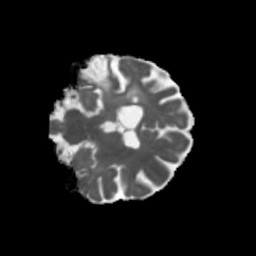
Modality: MD
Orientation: coronal
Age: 68
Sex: female
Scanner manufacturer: siemens
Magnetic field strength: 3 T
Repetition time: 5.47 s
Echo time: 0.0854 s